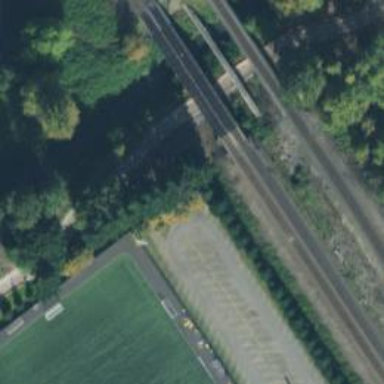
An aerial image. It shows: Bridge over railway line.